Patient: sex M, age 52
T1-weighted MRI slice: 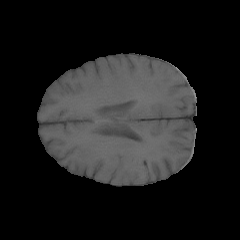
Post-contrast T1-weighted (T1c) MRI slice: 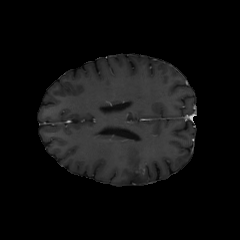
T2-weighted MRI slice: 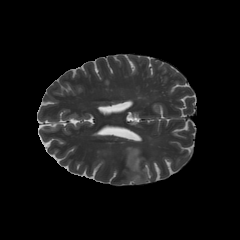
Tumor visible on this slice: yes
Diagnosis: Astrocytoma, IDH-mutant
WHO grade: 3